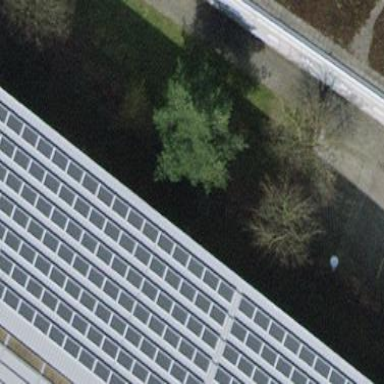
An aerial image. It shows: Solar power generator with photovoltaic panels.